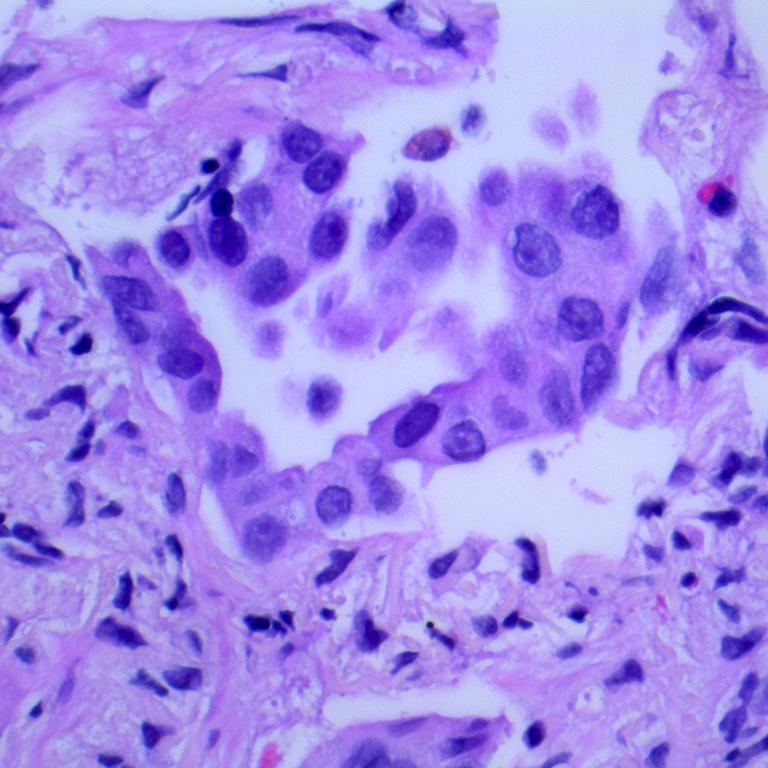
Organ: lung
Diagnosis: adenocarcinomas